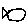
Label: fish